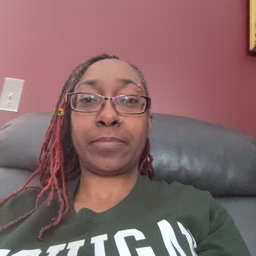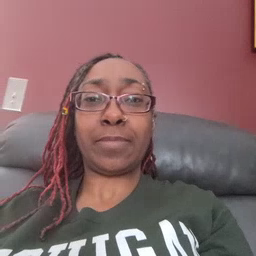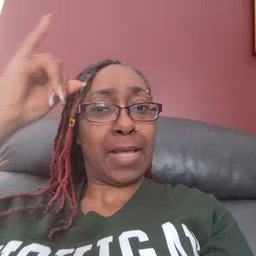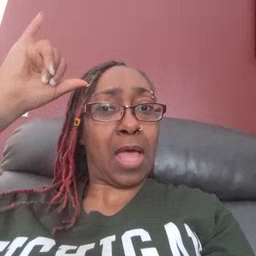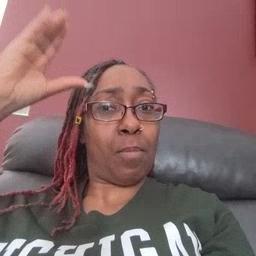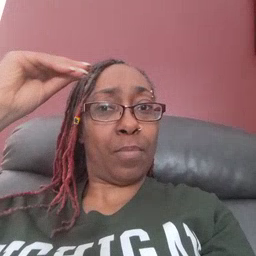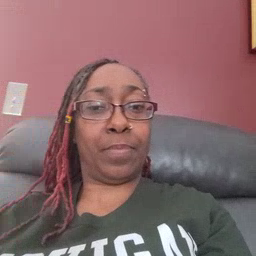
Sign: cowboy